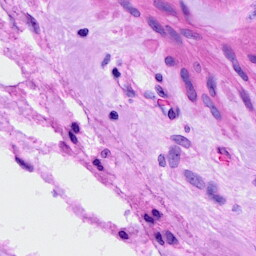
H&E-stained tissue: Ovarian